Interaction volume radius: 5 \u00c5
Interaction volume height: 10 \u00c5
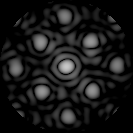
Disorder parameter: 0.205